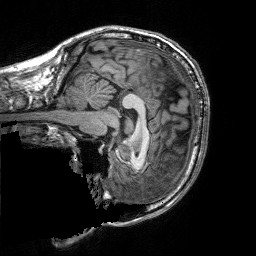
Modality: T1w
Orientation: sagittal
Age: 52
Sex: male
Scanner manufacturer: siemens
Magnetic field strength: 3 T
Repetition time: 2.5 s
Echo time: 0.00248 s